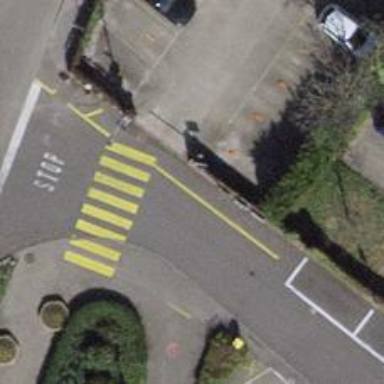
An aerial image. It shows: Lift gate barrier.